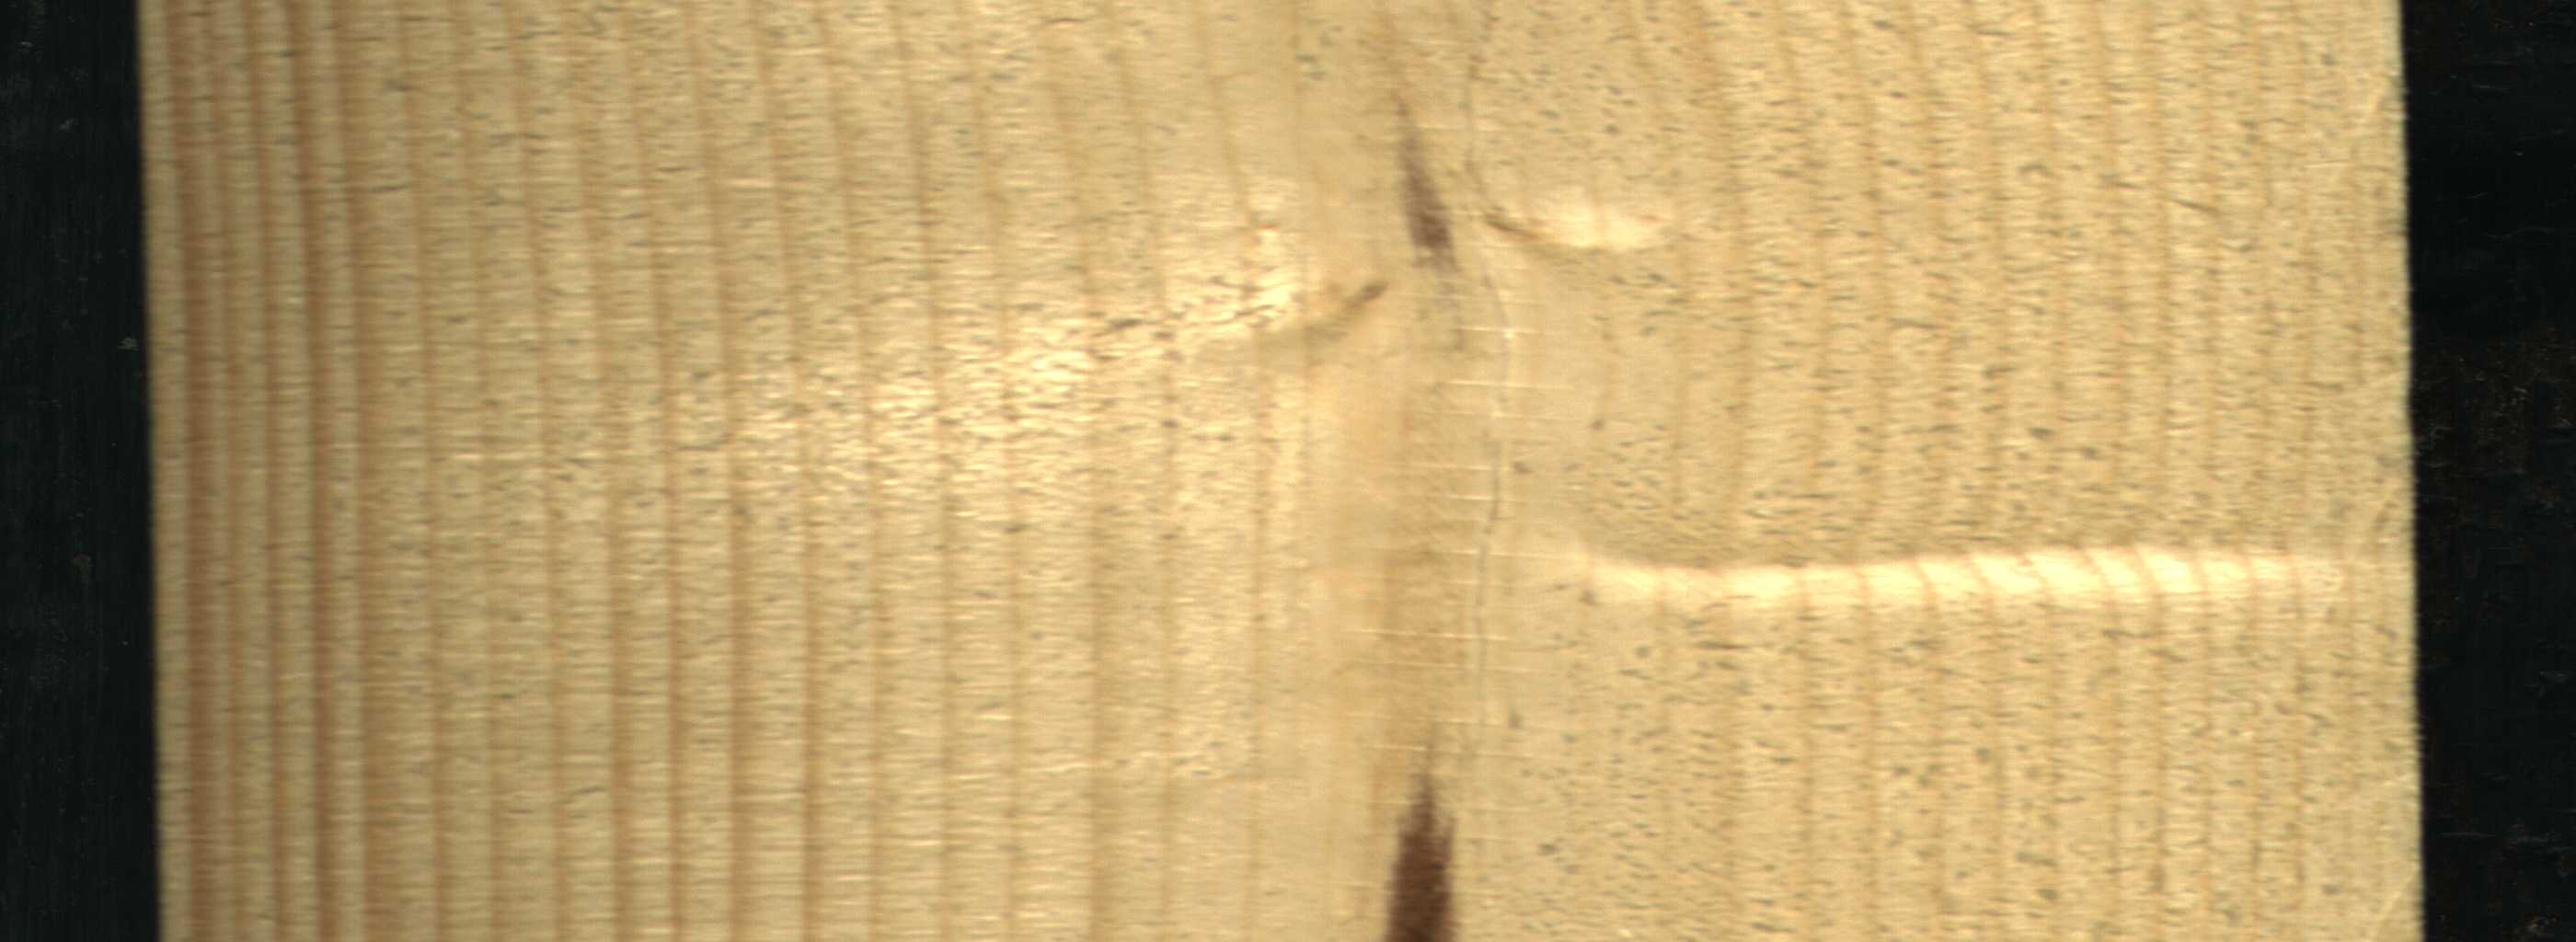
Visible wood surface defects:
Marrow